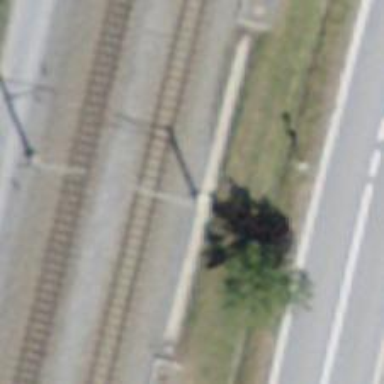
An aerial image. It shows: Catenary mast for power lines.